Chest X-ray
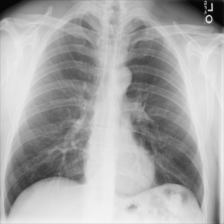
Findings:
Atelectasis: negative
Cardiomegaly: negative
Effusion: negative
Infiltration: negative
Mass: negative
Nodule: negative
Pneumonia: negative
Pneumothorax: negative
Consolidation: negative
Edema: negative
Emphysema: negative
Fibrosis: negative
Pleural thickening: negative
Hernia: negative